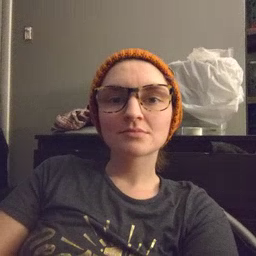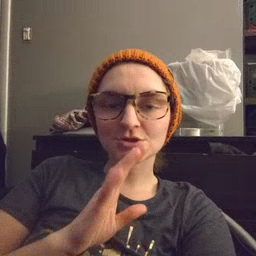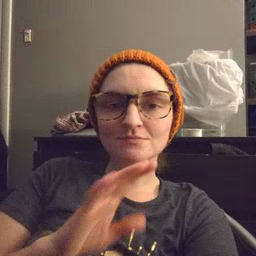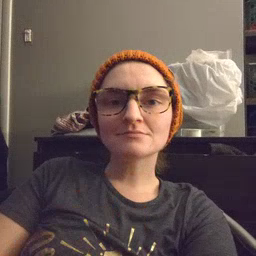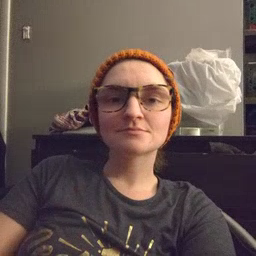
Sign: talk